Field crop: maize
Growth stage: 2
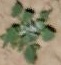
Species: chenopodium